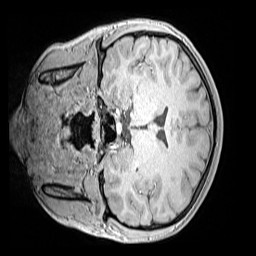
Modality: MP2RAGE
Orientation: coronal
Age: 12
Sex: female
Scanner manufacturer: siemens
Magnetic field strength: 3 T
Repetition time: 4 s
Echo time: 0.00299 s